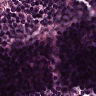
Metastatic tissue present: no